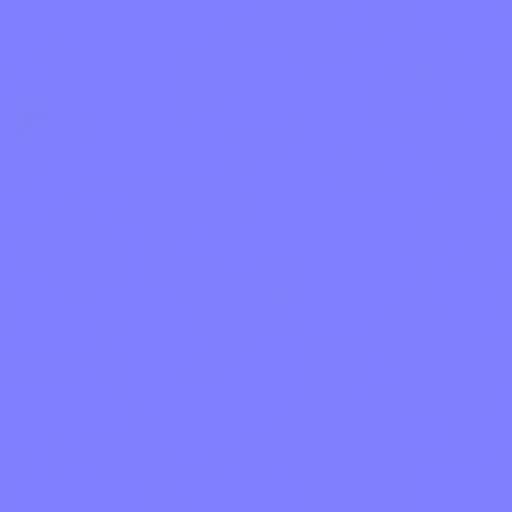
plastic smooth white